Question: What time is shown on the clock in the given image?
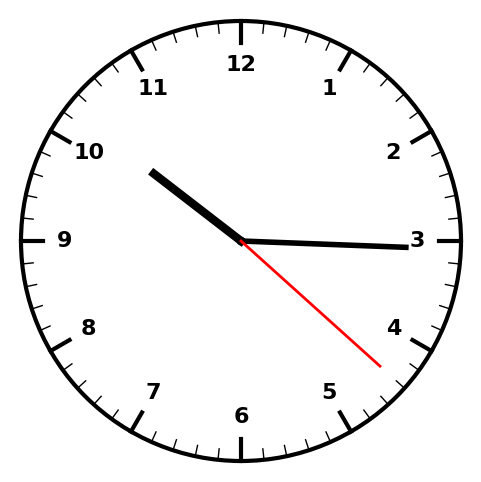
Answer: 10:15:22